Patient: sex F, age 63
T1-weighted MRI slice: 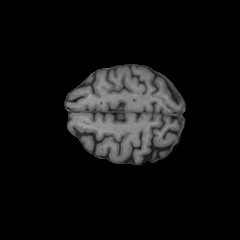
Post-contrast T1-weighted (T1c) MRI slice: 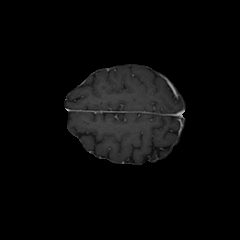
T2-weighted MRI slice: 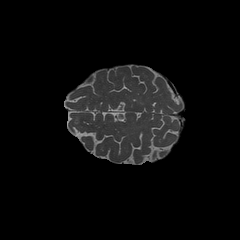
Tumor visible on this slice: no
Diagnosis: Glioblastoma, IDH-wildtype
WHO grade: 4